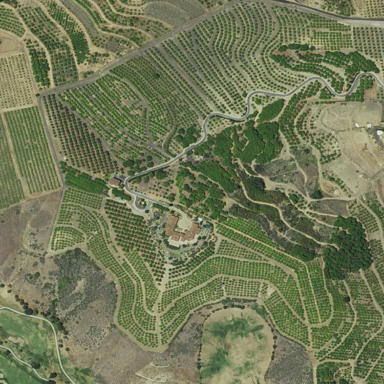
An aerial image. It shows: Orchard.